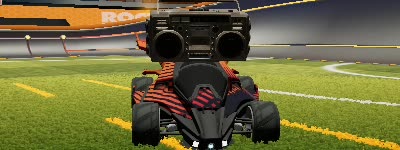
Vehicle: aftershock